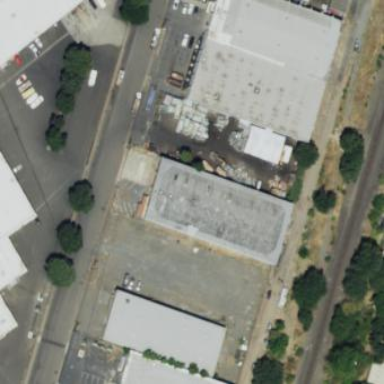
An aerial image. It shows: Warehouse building.